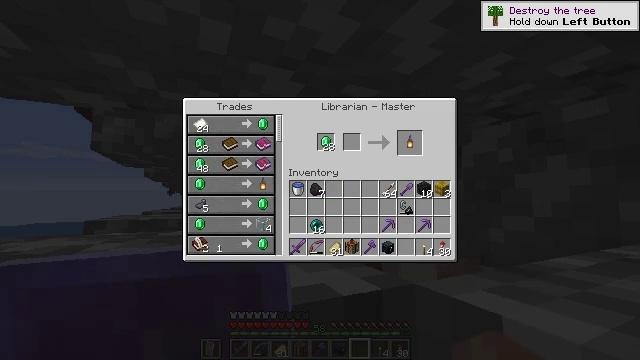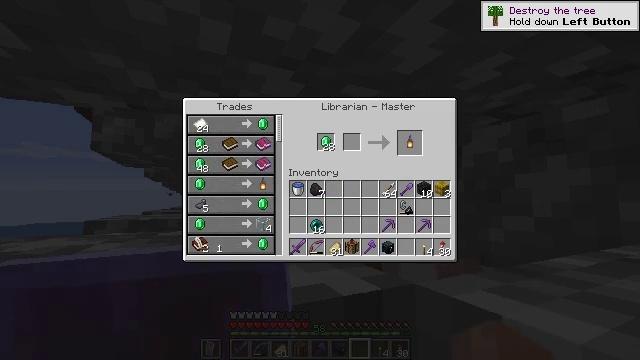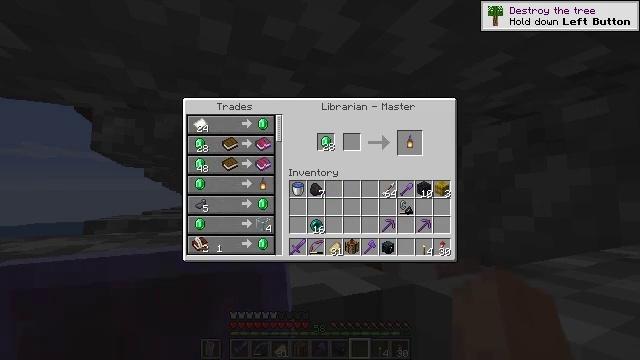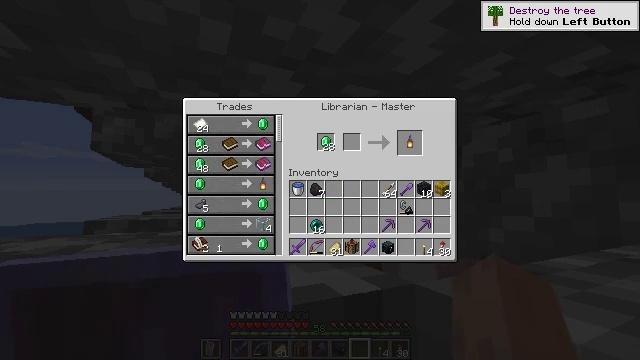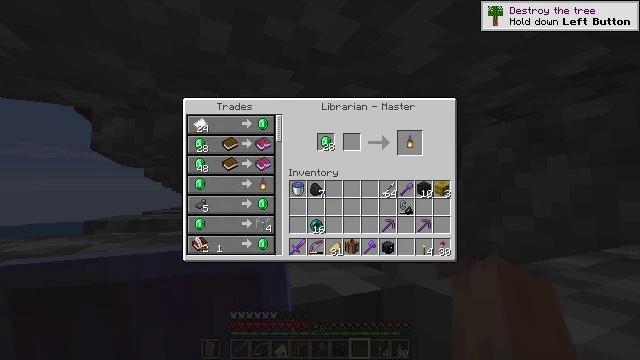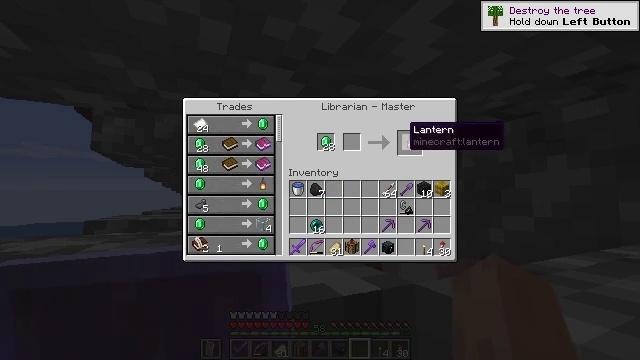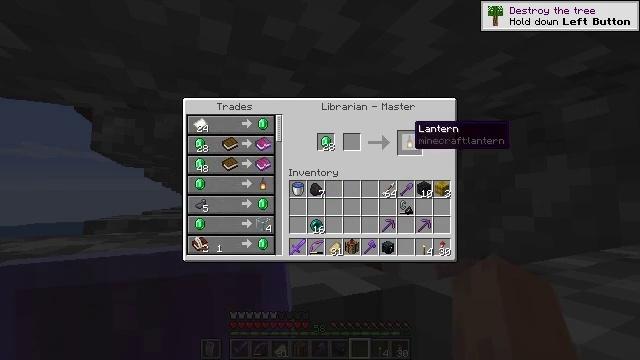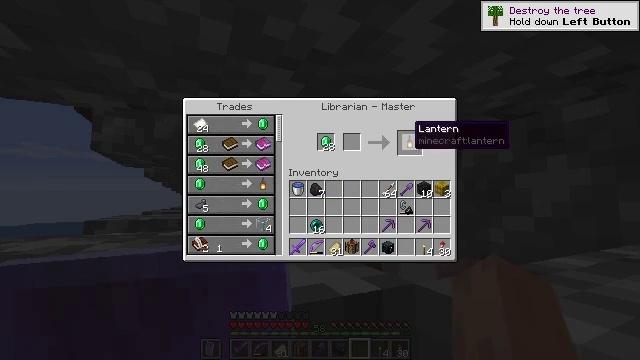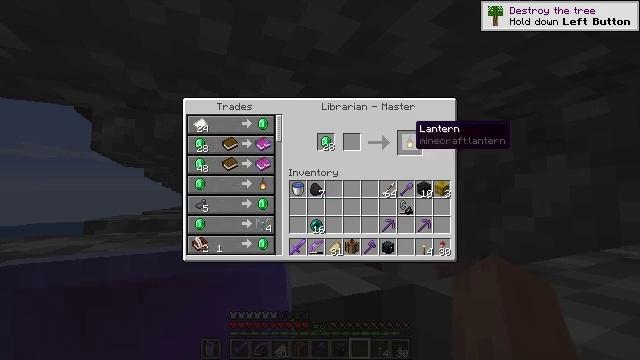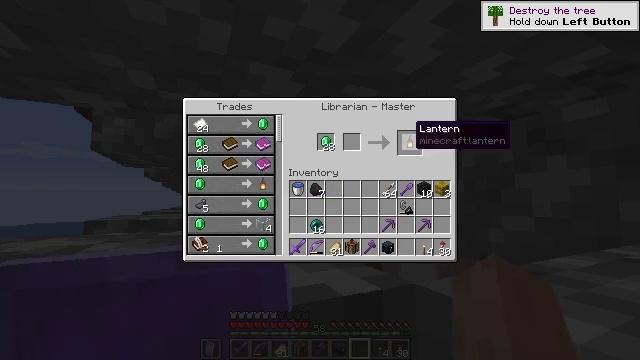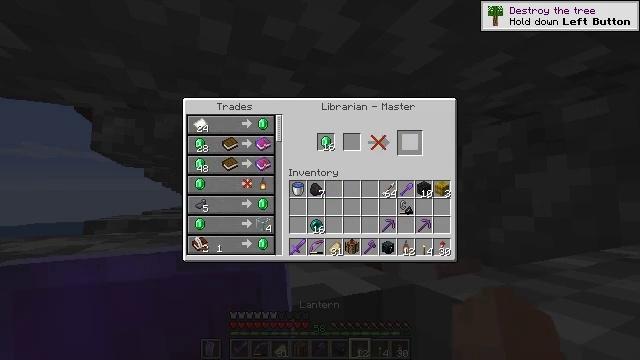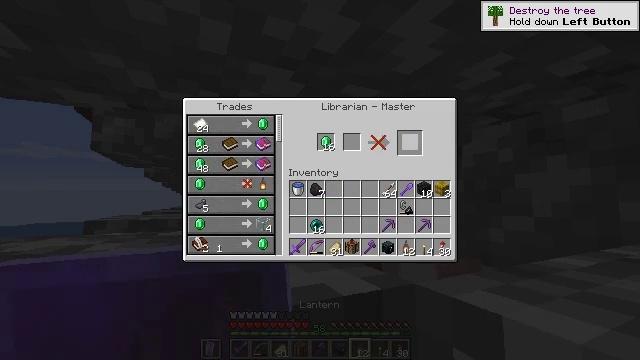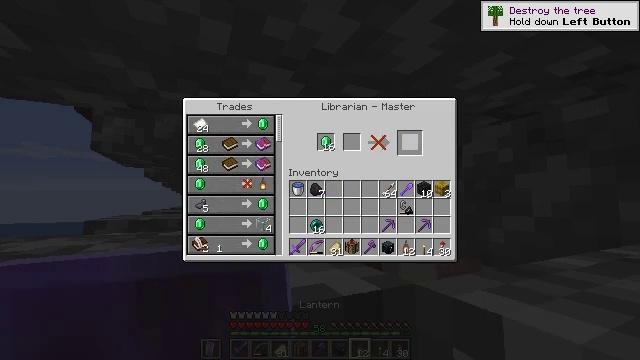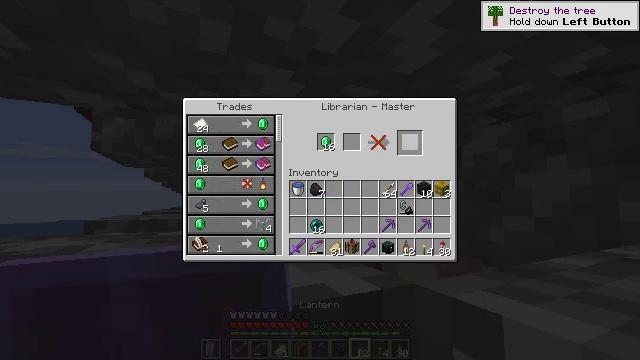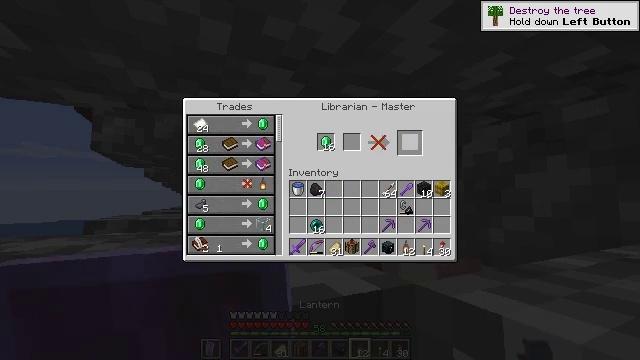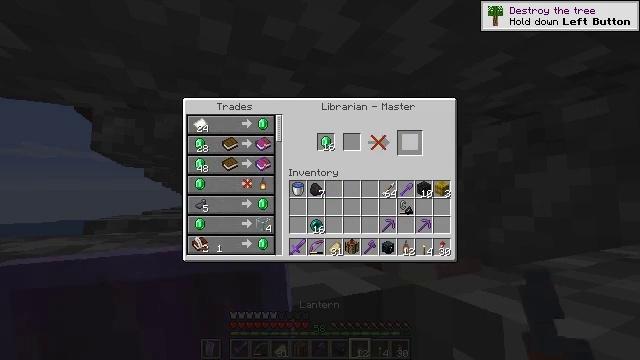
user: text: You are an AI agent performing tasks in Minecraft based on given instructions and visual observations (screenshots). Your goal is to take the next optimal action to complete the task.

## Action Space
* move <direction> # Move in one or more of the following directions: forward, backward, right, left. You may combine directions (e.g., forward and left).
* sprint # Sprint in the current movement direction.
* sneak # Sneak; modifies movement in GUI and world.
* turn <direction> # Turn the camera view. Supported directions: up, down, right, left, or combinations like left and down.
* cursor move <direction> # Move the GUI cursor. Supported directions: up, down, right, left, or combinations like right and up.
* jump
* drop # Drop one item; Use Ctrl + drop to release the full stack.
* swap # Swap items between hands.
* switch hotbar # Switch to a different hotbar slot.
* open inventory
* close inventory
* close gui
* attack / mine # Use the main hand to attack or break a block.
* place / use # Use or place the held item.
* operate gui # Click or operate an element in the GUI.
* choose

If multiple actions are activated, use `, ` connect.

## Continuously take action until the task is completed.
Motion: motion action
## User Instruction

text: Use a crafting table to make a lantern with a torch and iron nuggets.
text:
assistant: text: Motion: sneak, turn right and up
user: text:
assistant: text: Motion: sneak, turn right and up
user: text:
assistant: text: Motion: sneak, turn up
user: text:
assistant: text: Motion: sneak
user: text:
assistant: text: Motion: sneak, turn right
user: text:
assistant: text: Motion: sneak
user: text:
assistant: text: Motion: sneak
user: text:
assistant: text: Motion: sneak
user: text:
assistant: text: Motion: sneak
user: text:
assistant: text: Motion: sneak, attack / mine
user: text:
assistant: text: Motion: sneak, attack / mine
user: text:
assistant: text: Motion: sneak, attack / mine
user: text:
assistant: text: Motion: sneak, attack / mine
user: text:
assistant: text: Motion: sneak, attack / mine
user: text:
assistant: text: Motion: sneak, attack / mine
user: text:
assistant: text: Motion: sneak, attack / mine
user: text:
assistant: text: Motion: sneak
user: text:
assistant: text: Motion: no_op
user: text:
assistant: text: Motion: no_op
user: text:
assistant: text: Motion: no_op
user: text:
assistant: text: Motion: no_op
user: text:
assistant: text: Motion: no_op
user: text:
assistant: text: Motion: no_op
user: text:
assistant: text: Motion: no_op
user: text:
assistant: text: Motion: no_op
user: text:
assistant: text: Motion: no_op
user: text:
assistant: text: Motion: no_op
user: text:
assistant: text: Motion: no_op
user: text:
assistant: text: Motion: no_op
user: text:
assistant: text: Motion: no_op